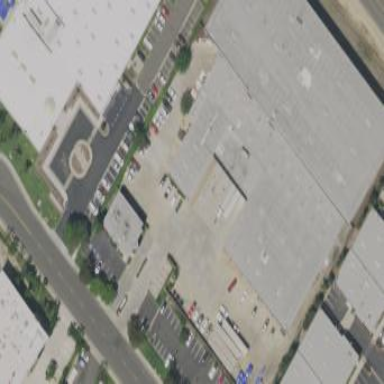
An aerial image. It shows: Commercial building.